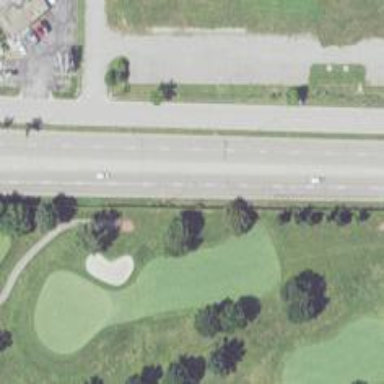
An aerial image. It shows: Golf fairway surrounded by grass.